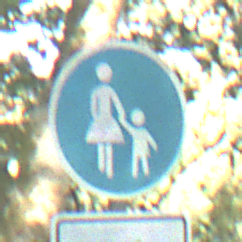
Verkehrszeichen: Gehweg
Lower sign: HinweisDurchVerbaleAngabe2
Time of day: Midday
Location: Outdoor (Nature)
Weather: Clear
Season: NotSpecified
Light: Natural